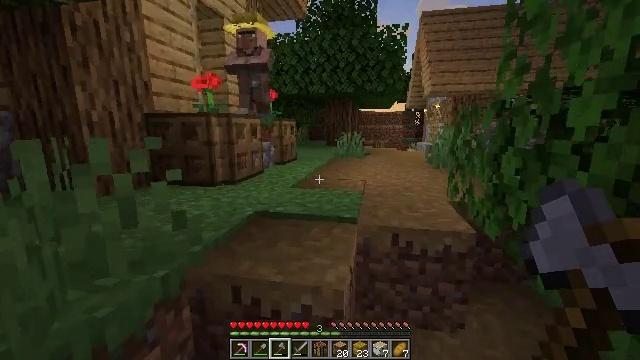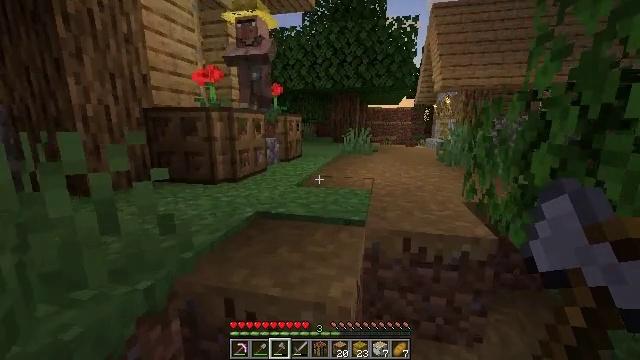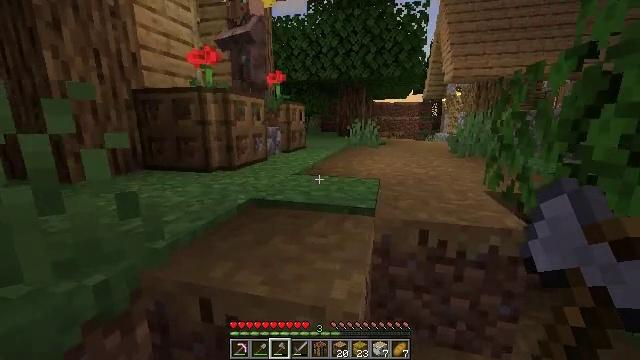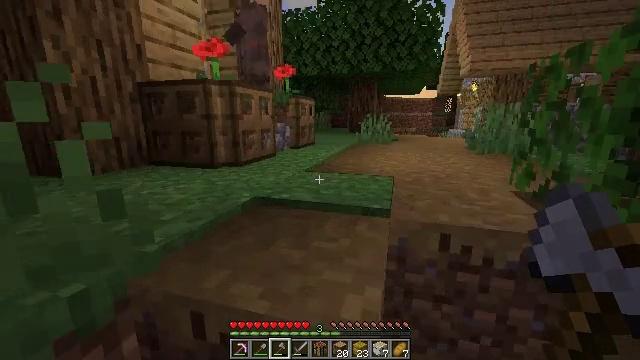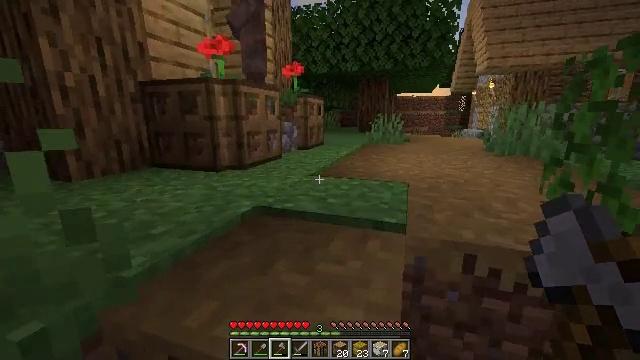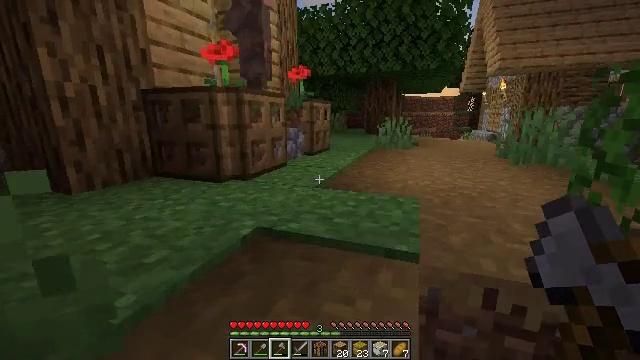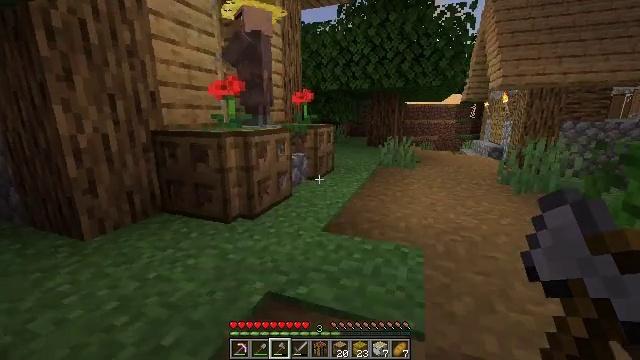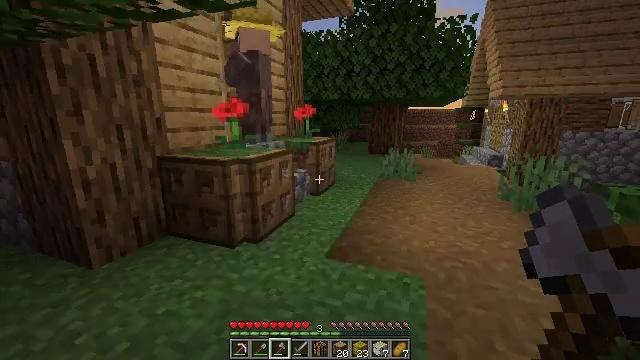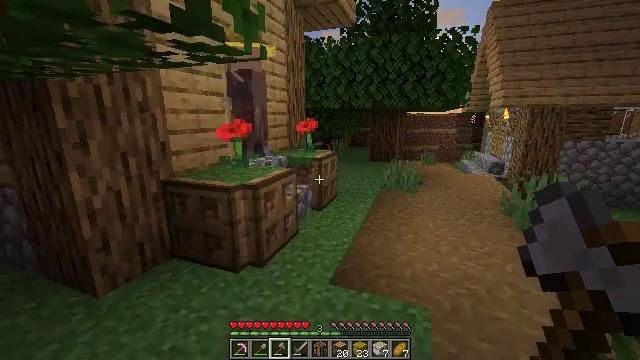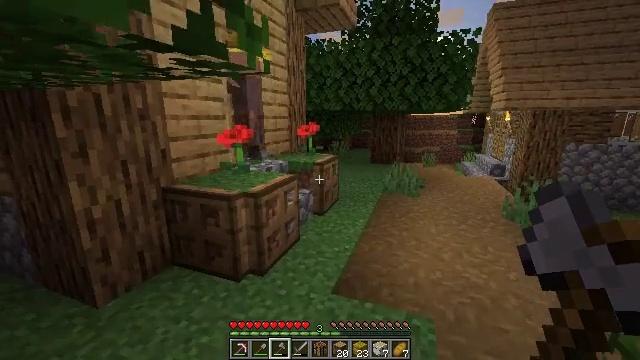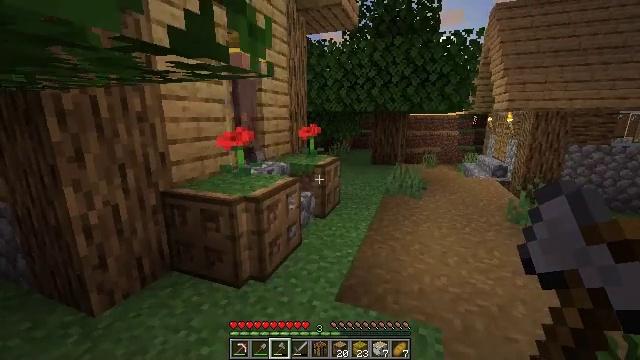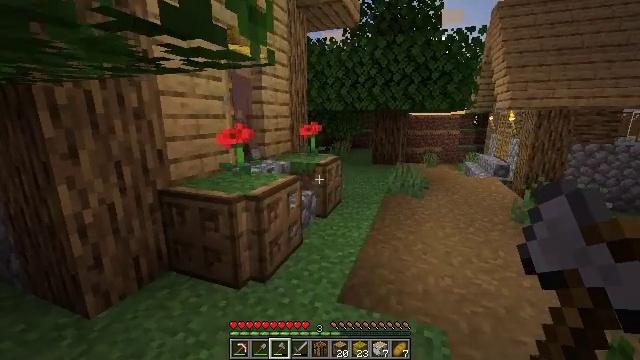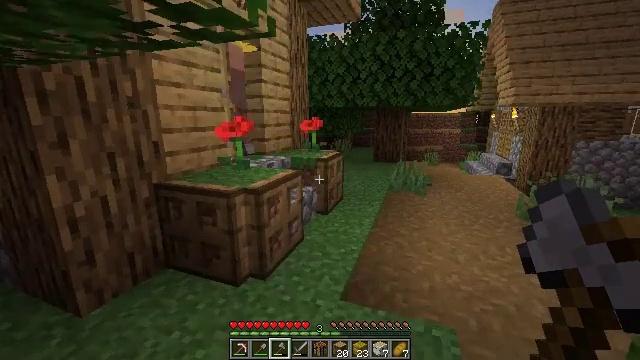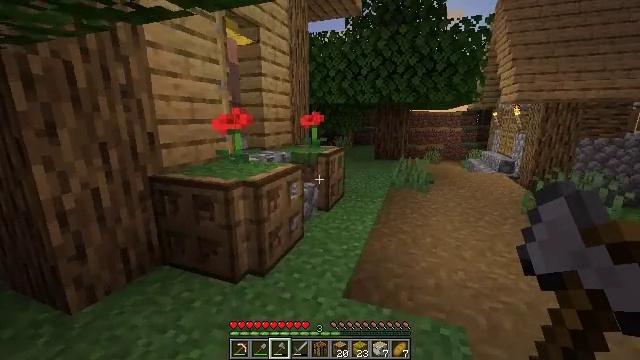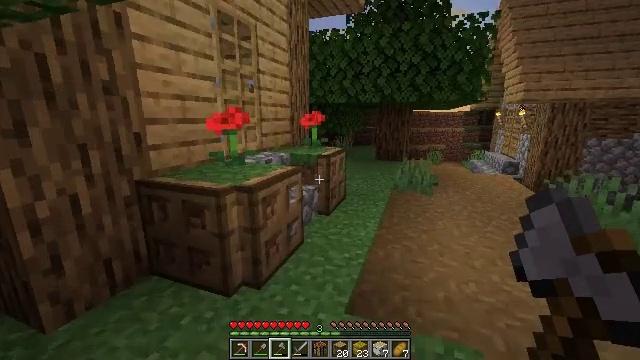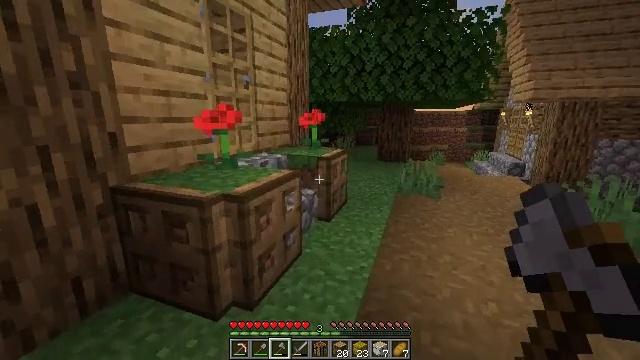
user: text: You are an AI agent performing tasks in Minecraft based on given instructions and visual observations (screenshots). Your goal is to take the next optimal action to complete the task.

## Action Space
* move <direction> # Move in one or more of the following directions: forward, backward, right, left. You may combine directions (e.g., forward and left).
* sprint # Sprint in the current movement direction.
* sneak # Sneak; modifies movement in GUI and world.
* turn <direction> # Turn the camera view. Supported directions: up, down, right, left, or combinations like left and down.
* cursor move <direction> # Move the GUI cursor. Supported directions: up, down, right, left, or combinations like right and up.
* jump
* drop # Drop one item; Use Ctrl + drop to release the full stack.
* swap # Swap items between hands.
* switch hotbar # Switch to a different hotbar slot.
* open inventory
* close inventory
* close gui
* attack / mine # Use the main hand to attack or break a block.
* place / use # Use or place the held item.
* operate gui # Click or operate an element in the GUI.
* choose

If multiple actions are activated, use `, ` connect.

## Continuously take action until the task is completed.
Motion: motion action
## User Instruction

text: Break the yellow bed.
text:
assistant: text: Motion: move forward, turn left, jump
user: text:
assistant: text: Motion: move forward, turn left
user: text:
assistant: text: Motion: move forward, turn left
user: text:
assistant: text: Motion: move forward, turn left
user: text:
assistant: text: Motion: move forward, turn left, jump
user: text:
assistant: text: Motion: move forward, jump
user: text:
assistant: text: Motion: move forward, jump
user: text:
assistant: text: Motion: move forward, jump
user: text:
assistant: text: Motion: move forward
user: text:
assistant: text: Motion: move forward
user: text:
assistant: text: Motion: move forward
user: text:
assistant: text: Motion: move forward
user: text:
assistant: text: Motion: move forward
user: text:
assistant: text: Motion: move forward
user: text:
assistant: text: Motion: move forward
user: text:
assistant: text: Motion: move forward
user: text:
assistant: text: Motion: move forward
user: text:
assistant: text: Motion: move forward
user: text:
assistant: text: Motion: move forward
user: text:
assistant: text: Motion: move forward, turn left
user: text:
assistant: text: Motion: move forward, turn left
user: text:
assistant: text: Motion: move forward and move right, turn left
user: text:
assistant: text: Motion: move forward and move right, turn left
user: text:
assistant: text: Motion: move forward and move right, turn left
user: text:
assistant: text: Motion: move forward and move right, turn left
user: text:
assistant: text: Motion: move forward and move right, turn left
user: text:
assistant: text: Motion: move forward and move right, turn left and up
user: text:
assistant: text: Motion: move forward and move right, turn left and up
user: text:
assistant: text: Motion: move forward and move right, turn left and up
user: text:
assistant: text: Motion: move forward, turn left and up